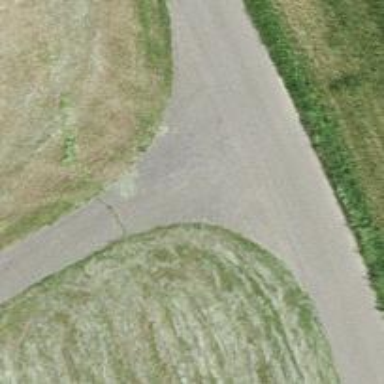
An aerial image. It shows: Asphalt track with grade1 surface.